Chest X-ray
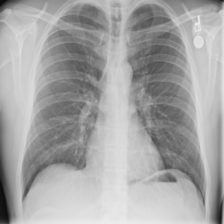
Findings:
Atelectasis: negative
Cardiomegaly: negative
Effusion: negative
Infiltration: negative
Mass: negative
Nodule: negative
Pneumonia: negative
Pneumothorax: negative
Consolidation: negative
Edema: negative
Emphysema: negative
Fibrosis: negative
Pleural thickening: negative
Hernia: negative